Question: I'm trying to make a colorplot of a function with matplotlob.pyplot.imshow. However, depending on the size of the plot, I get a vertical line as an artifact.
The code to generate the plot is:
'''
import numpy as np
import matplotlib.pyplot as plt
from matplotlib import gridspec
from matplotlib import cm
def double_vortex(X,Y):
return np.angle((X + 25)+1j*Y) - np.angle((X - 25)+1j*Y)
X = np.arange(-50,50)
Y = np.arange(-50,50)
X, Y = np.meshgrid(X, Y)
phi0_vortex = double_vortex(X,Y)
fig = plt.figure(figsize=(16,8))
gs = gridspec.GridSpec(1, 3, width_ratios=[2.5, 1.5,1])
for i in range(3):
ax = plt.subplot(gs[i])
ax.imshow(phi0_vortex % (2*np.pi), cmap=cm.hsv, vmin=0, vmax=2*np.pi)
'''
The resulting plot is this:

You can see that the two smaller plots exhibit a vertical line as an artefact. Is this a bug in matplotlib or somehow actually to be expected?
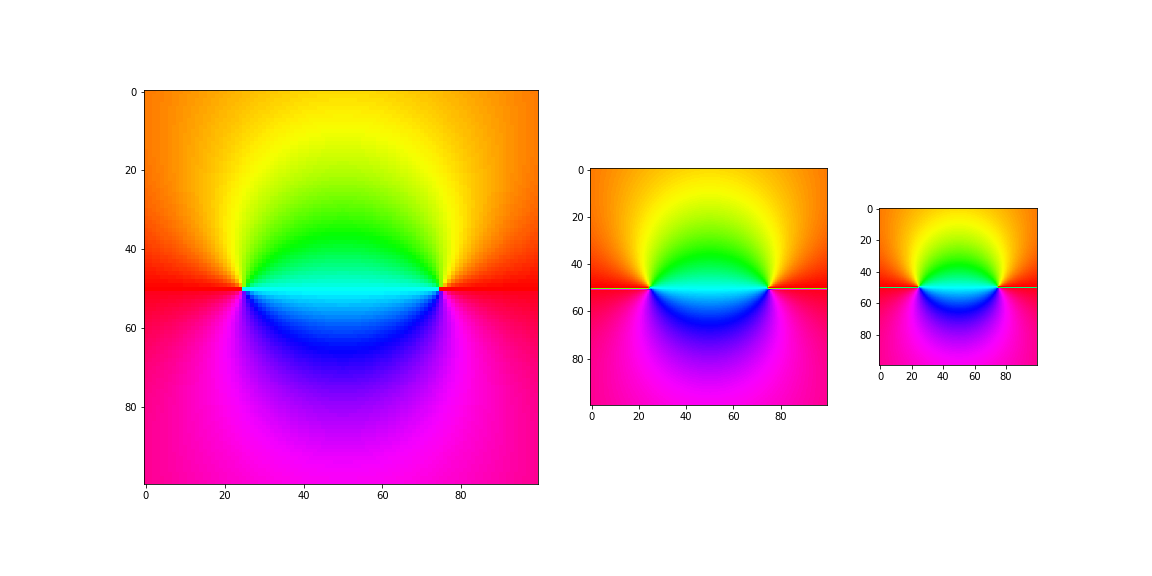
Answer: This is a consequence of matplotlib's downsampling algorithm, which happens in data space, and in your case a pair of pixels that has <URL>.
What can you do about this until that is improved in Matplotlib? Don't downsample in Matplotlib is the simple answer - make a big png, and then resample in post-processing software like imagemagick.